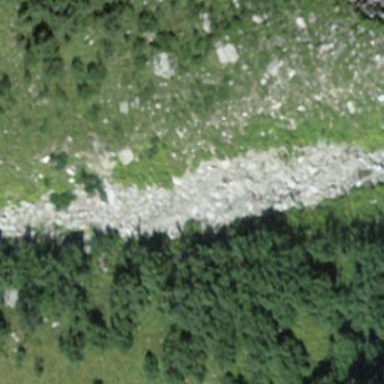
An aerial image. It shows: Natural scree.